Field crop: maize
Growth stage: 2
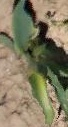
Species: maize